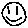
Label: smiley face